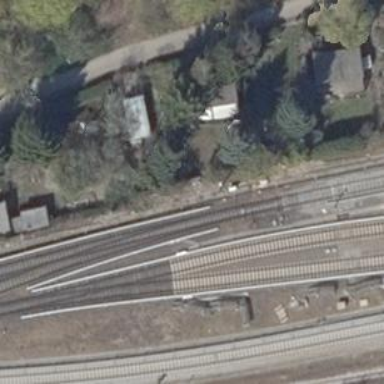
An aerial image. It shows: Railway switch with the turnout side on the left.